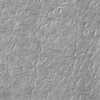
Label: not_dusty